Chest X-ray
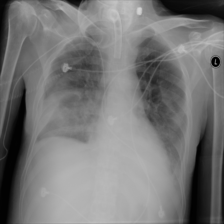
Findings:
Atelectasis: negative
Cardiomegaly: negative
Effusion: positive
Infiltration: positive
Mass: negative
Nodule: negative
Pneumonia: negative
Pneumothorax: negative
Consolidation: negative
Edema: positive
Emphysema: negative
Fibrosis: negative
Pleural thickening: negative
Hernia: negative